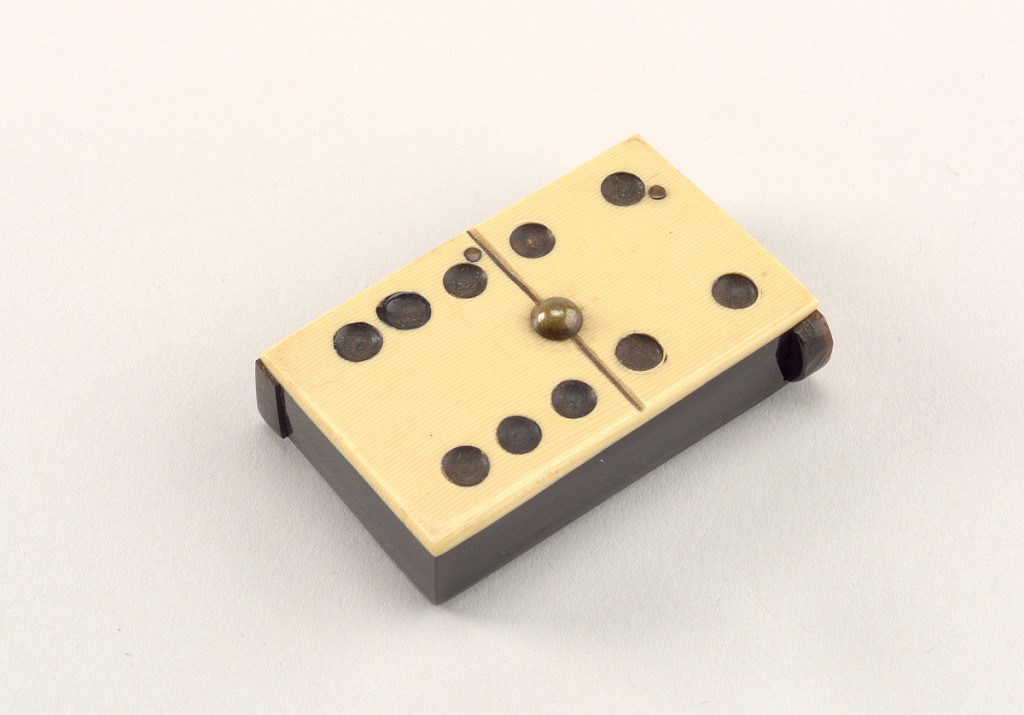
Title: Matchsafe in the form of a domino
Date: late 19th century
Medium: Celluloid, vulcanite, brass
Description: Rectangular, in the form of a beige domino game piece with ten black dots, four above black, incised, horizontal line in center, six below, with brass bolt situated at center of incised line. Sides and reverse are black, reverse inscribed "Bull & Bell Ropemaker, With E. Cuthbert's Compts." Lid hinged on left side, end protrudes slightly on right for thumb catch. Striker on left vertical side.